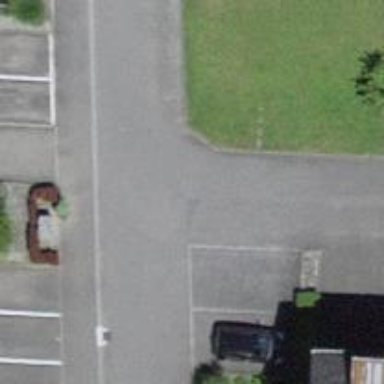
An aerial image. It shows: Residential road with asphalt surface. The right sidewalk also has asphalt surface.